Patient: sex M, age 44
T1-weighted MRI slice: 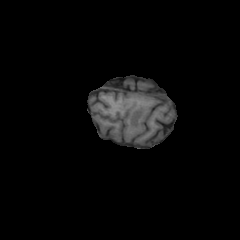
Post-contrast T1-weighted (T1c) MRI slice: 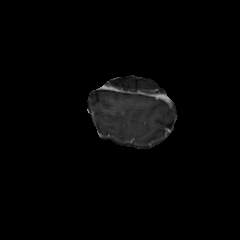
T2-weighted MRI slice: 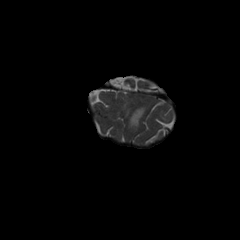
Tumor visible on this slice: yes
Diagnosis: Glioblastoma, IDH-wildtype
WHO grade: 4